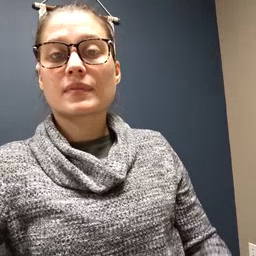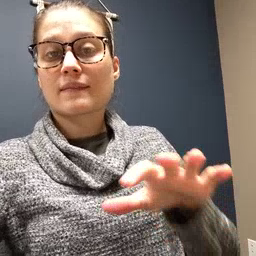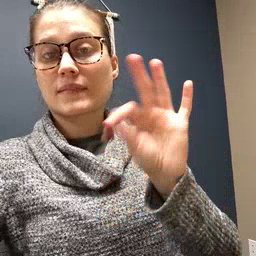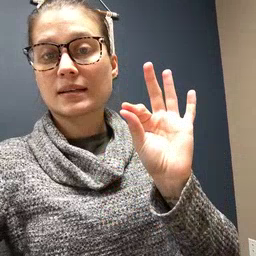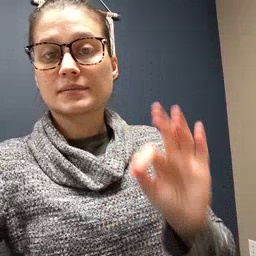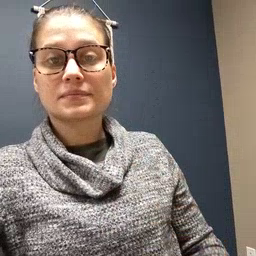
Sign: find